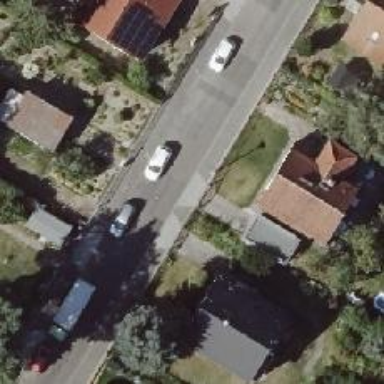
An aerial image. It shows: Sidewalk.